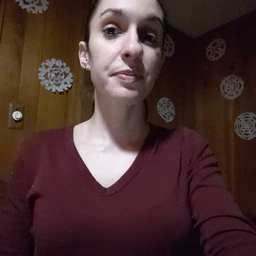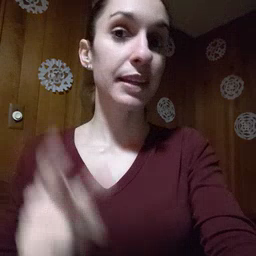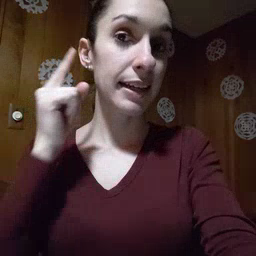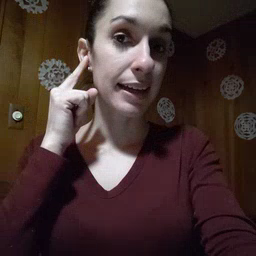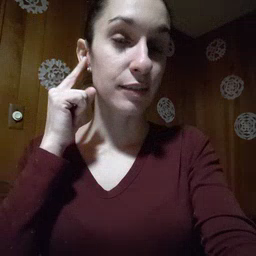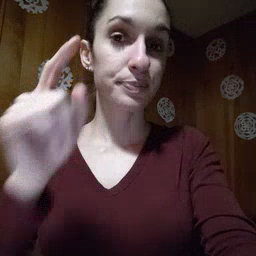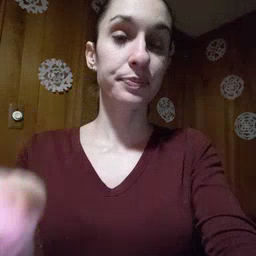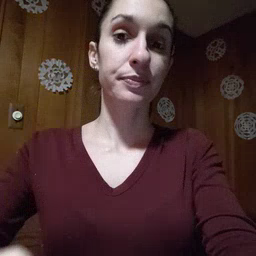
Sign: hear